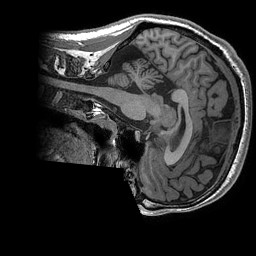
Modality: T1w
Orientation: sagittal
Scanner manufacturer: ge
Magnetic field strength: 3 T
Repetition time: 0.008156 s
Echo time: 0.00318 s